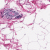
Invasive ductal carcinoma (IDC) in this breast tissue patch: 0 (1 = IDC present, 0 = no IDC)